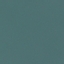
Label: SeaLake